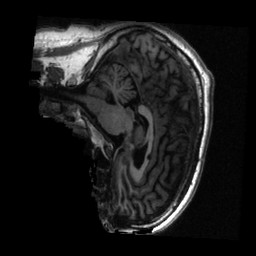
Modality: T1w
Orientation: sagittal